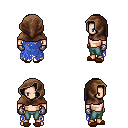
a pixel art fantasy rpg character, male body template, human, light skin, blue tattered cape, teal pants, green long mohawk hairstyle, cloth hood, metal gloves, brown slippers, four views (front, back, left, right), 2x2 character sprite sheet, small pixel art, hard edges, no anti-aliasing